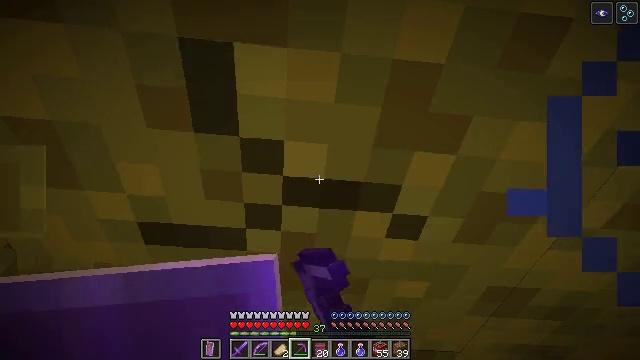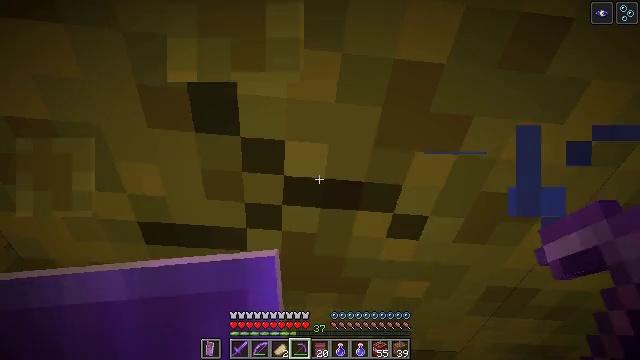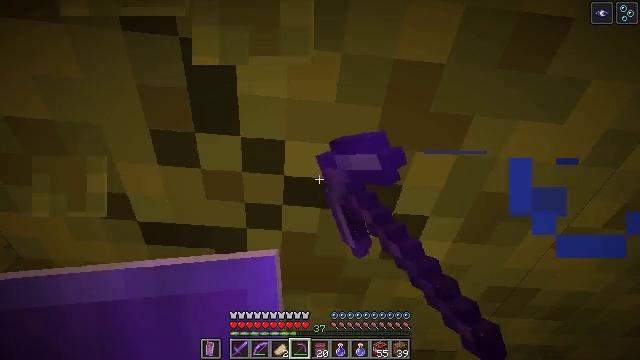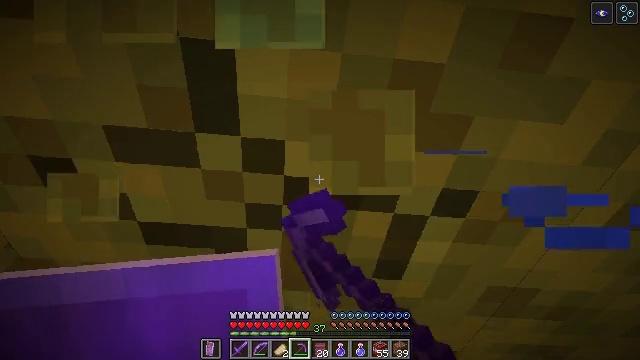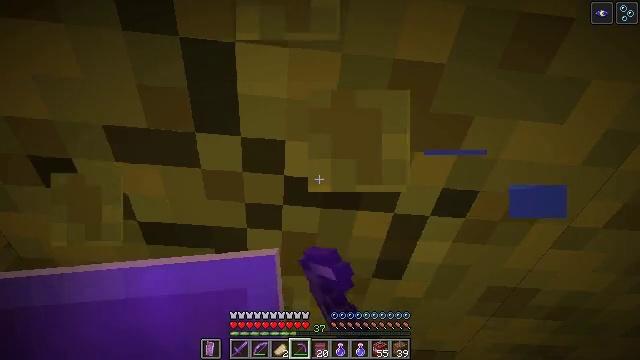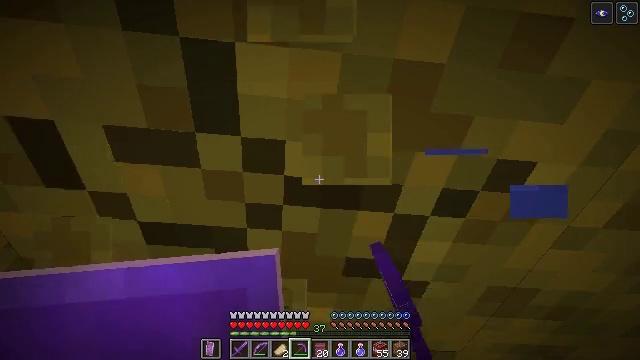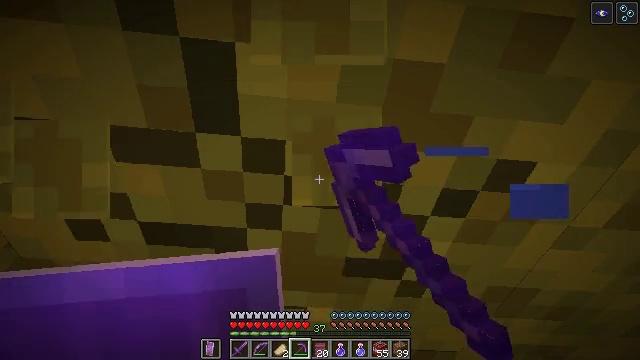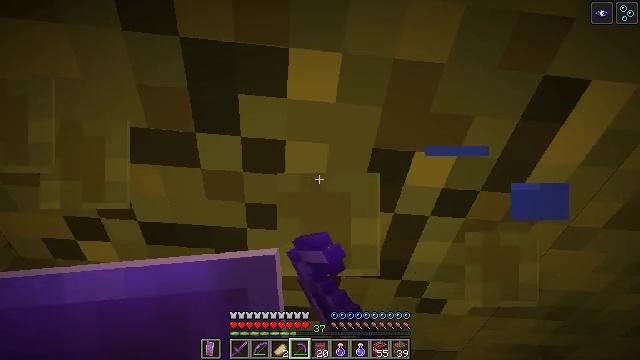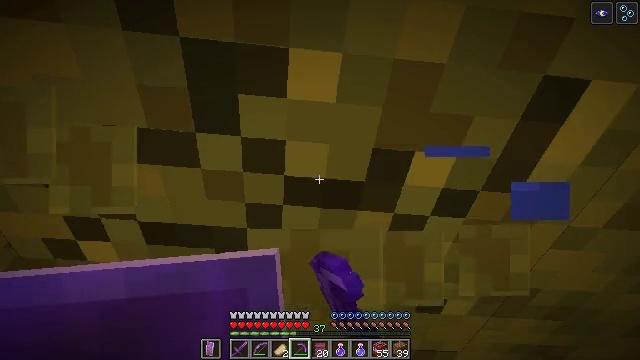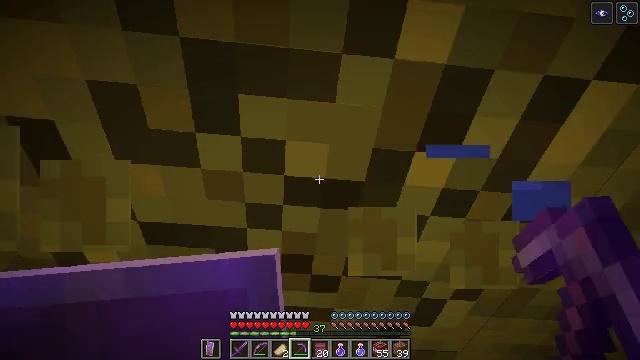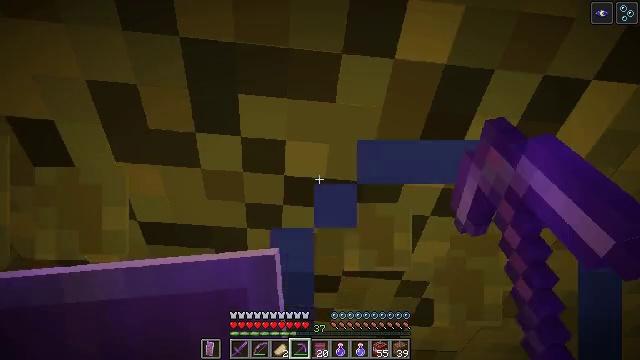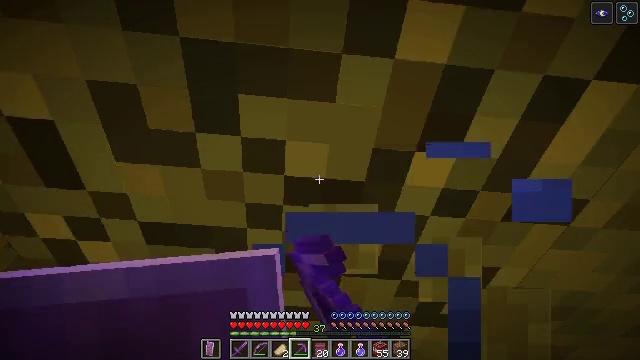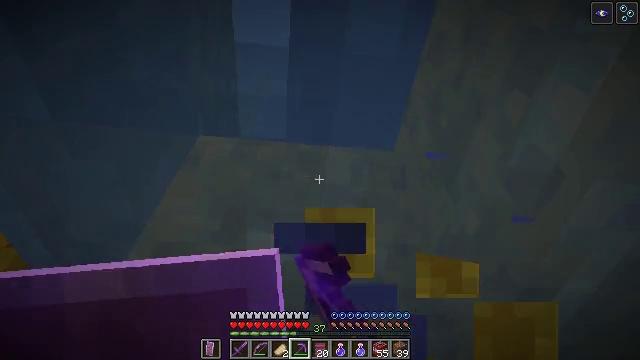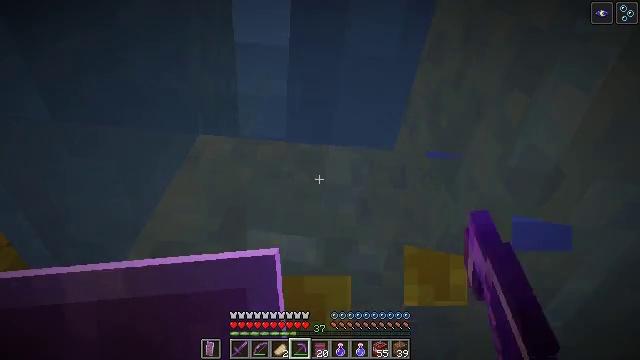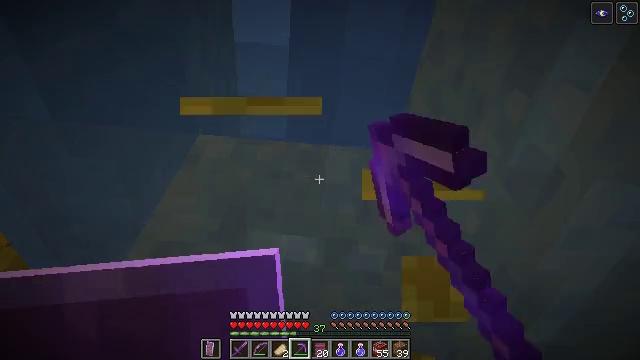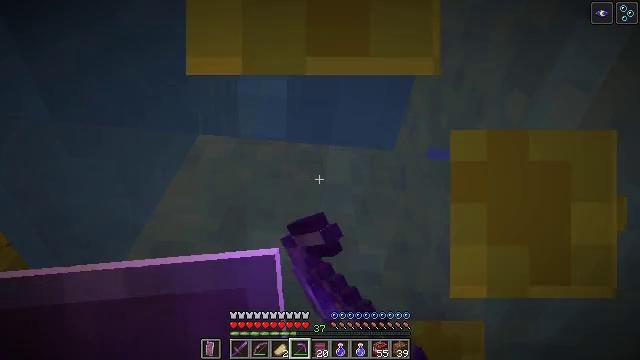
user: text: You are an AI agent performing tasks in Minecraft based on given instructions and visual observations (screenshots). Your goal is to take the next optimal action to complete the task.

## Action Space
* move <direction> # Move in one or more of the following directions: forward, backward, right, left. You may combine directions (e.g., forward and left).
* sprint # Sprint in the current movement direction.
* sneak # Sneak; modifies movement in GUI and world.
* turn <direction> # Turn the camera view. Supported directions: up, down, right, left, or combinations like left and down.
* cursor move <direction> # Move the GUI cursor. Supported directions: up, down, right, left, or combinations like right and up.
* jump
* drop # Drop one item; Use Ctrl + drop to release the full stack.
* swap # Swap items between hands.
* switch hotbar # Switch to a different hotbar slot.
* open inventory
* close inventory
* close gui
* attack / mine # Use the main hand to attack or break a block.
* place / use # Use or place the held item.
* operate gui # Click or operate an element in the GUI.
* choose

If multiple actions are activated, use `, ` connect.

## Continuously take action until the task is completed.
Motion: motion action
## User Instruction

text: Gather a wet sponge from the ocean.
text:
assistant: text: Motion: attack / mine
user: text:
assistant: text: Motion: attack / mine
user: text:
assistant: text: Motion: attack / mine
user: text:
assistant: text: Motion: attack / mine
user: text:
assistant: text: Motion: attack / mine
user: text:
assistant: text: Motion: attack / mine
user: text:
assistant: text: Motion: attack / mine
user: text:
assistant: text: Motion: attack / mine
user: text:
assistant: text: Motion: attack / mine
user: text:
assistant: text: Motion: attack / mine
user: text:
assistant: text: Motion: attack / mine
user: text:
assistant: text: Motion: attack / mine
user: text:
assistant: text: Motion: attack / mine
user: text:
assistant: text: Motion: attack / mine
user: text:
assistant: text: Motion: attack / mine
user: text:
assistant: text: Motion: attack / mine
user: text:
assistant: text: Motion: turn left and down, attack / mine
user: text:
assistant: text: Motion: attack / mine
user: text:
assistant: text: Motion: attack / mine
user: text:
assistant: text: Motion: attack / mine
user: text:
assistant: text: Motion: turn left and down, attack / mine
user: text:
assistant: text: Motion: turn left and down, attack / mine
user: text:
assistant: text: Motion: turn left and down, attack / mine
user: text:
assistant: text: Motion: attack / mine
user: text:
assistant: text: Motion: attack / mine
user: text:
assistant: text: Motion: attack / mine
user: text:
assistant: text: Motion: attack / mine
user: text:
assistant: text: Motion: attack / mine
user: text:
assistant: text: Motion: attack / mine
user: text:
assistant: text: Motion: attack / mine